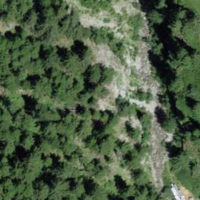
EUNIS habitat code: 43
Species observed at this site:
Sambucus racemosa
Chamaenerion fleischeri